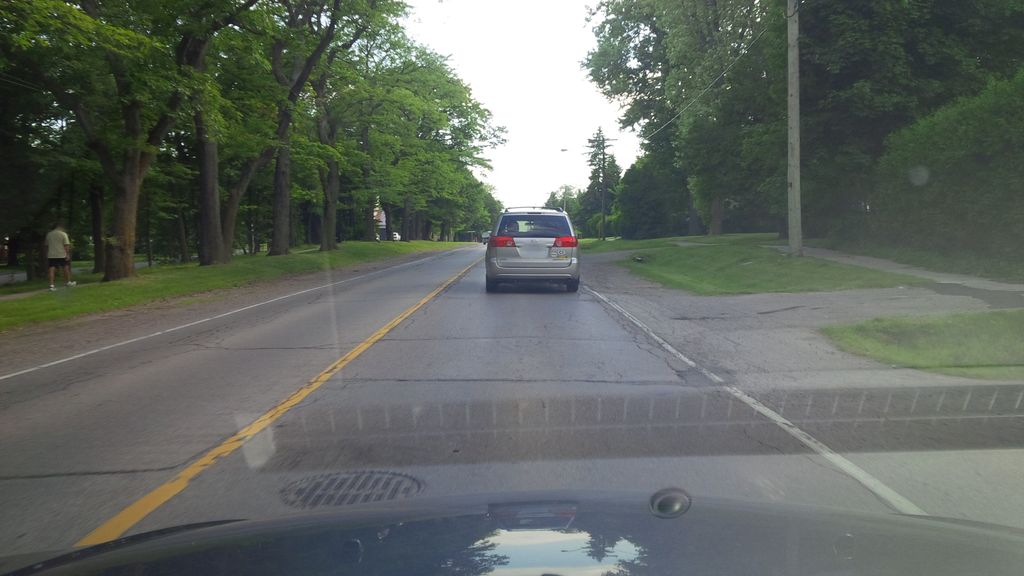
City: hamilton